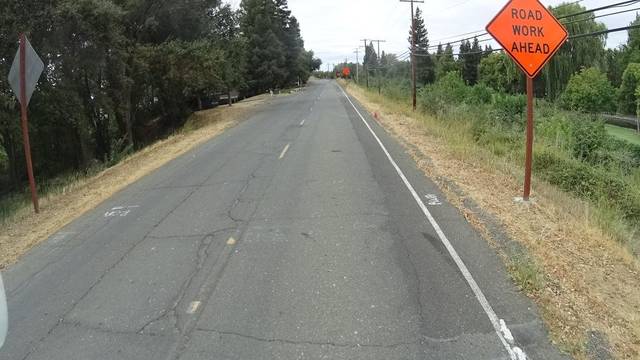
Region: United States
Coordinates: 38.606, -121.531